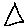
Label: triangle